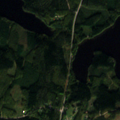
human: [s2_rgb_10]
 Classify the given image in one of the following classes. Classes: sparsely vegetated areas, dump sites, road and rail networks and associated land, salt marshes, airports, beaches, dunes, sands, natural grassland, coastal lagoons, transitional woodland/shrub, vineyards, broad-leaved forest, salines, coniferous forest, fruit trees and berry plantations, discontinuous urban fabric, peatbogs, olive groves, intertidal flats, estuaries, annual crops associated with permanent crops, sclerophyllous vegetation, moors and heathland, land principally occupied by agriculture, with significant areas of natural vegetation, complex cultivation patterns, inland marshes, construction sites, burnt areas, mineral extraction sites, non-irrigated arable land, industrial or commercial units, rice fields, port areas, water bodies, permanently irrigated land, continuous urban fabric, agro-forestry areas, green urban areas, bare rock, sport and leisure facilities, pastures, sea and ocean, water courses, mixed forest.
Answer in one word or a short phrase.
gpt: coniferous forest, mixed forest, water bodies